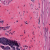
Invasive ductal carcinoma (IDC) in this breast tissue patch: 0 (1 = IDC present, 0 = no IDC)